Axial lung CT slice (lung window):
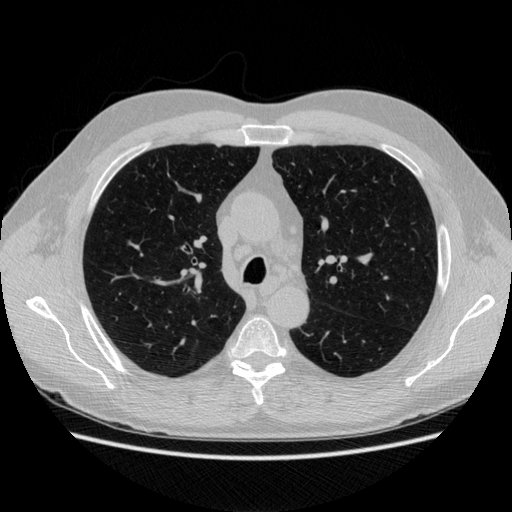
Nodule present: no